Question: What match is being searched?
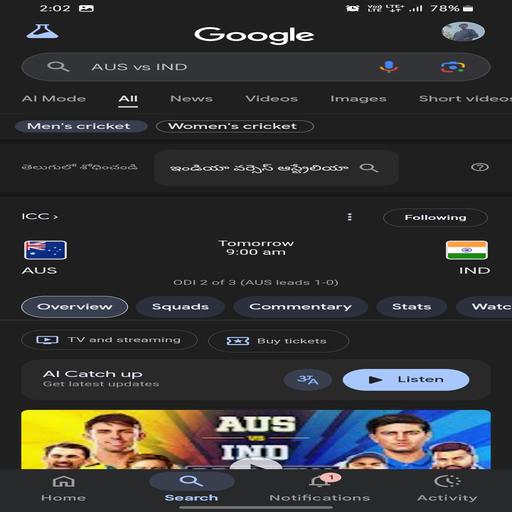
Answer: AUS vs IND